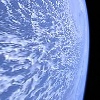
Label: cloud